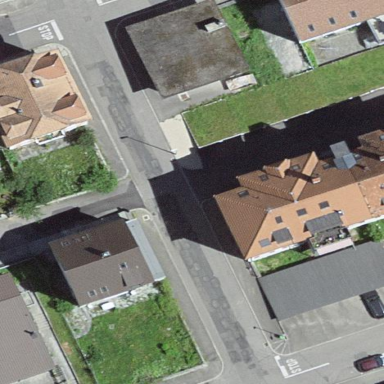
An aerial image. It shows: Flat-roofed residential building.